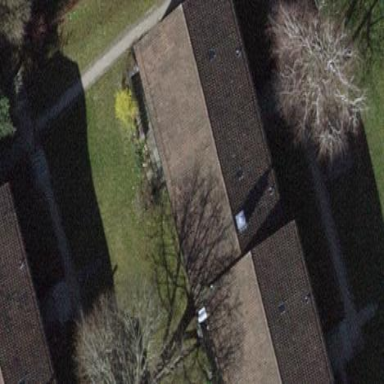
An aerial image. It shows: Pitched roof building.